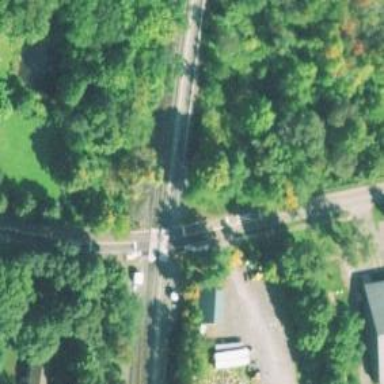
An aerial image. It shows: Level crossing with lights and quad barriers.